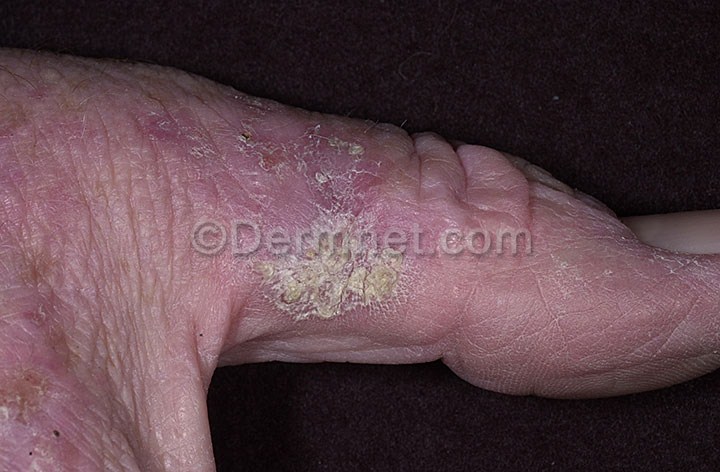
Disease: Actinic Keratosis Basal Cell Carcinoma and other Malignant Lesions